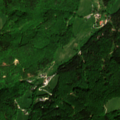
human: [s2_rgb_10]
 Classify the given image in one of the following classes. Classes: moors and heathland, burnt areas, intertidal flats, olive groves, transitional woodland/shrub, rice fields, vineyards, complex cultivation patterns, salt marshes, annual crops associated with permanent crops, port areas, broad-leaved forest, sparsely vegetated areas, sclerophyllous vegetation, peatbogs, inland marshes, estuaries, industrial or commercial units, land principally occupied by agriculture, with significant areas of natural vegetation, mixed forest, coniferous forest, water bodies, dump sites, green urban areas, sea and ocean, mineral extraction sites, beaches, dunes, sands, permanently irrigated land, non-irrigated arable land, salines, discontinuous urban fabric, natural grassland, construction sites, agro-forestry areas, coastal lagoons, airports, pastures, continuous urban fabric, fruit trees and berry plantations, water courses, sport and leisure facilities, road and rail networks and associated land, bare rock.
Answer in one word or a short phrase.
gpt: pastures, broad-leaved forest, mixed forest